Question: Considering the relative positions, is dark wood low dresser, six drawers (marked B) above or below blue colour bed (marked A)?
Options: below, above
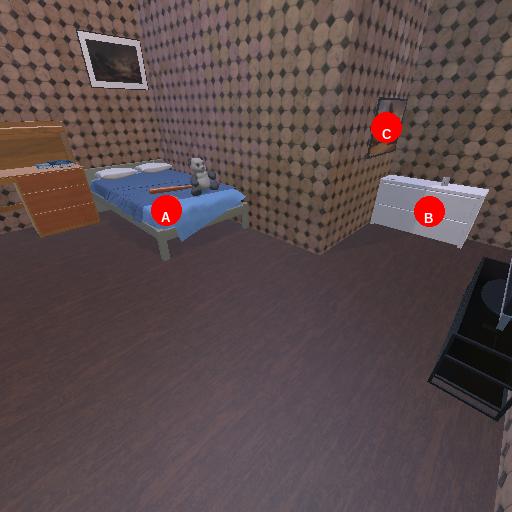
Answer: below